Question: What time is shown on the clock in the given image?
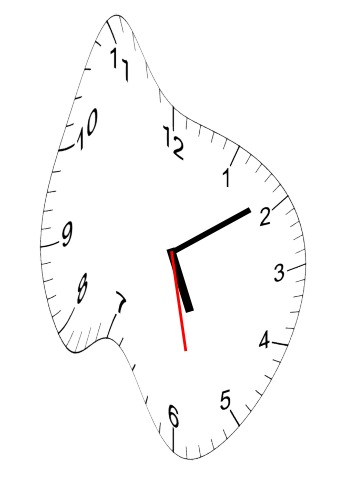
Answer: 05:09:28